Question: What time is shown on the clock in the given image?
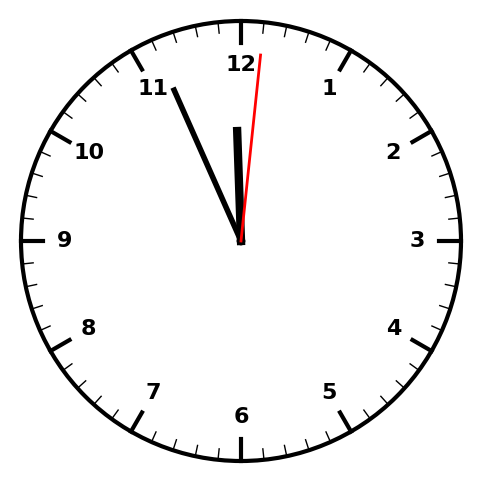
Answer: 11:56:01